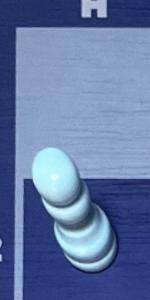
Label: Pawn_White